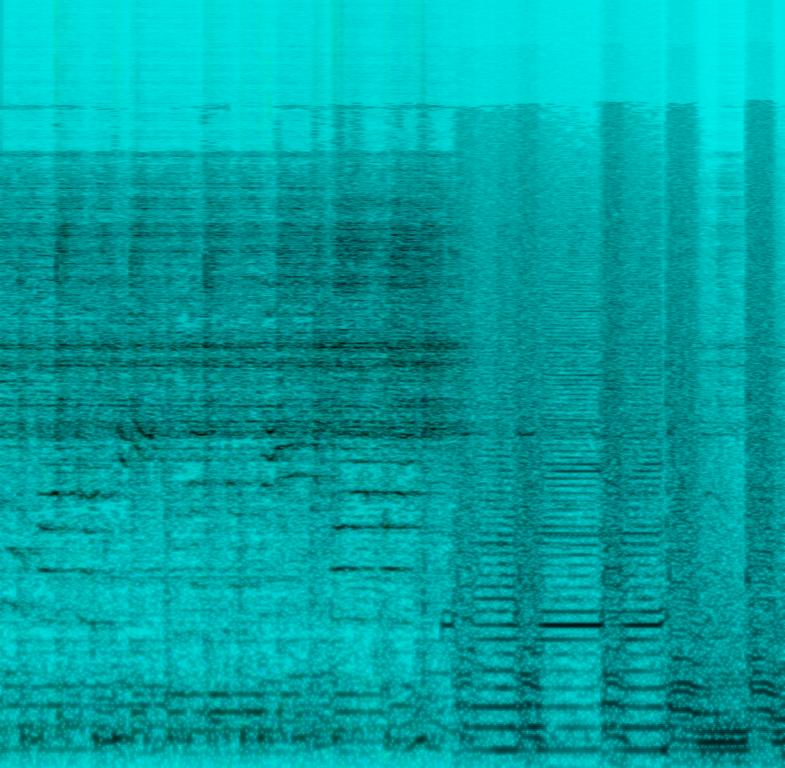
This music is instrumental. The tempo is medium with a loud , distorted electric guitar harmony. The audio is inferior quality and the sound is raw, loud , unpleasant , boisterous and harsh. There is some noise, like a subdued song playing in the background.